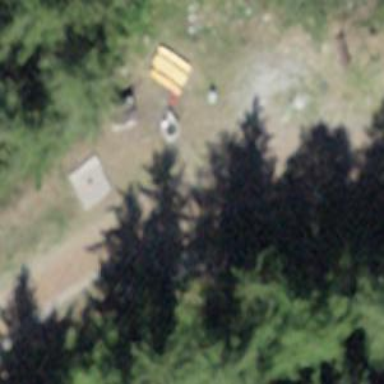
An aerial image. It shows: Picnic site popular for tourists.